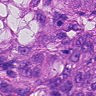
Metastatic tissue present: yes